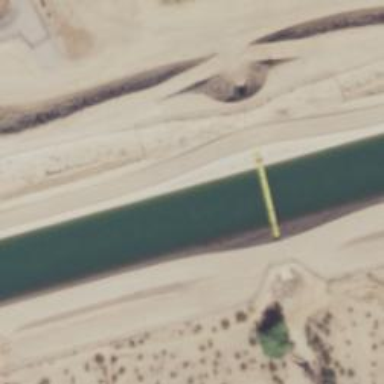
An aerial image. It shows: Culvert tunnel.